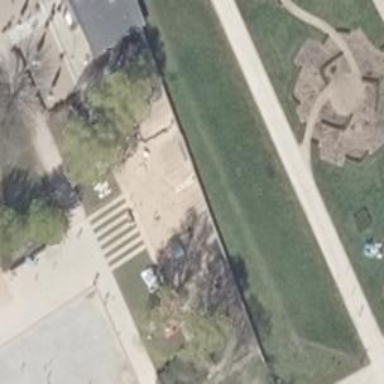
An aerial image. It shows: Playground with sandpit surface.